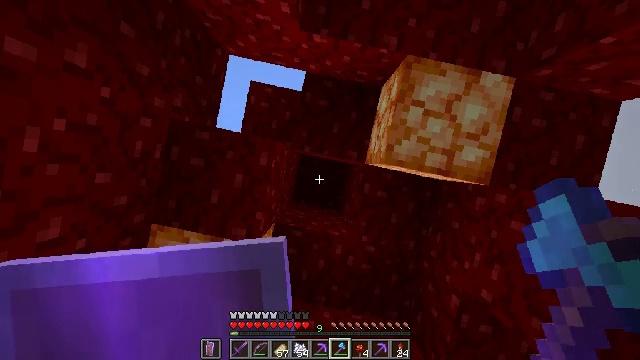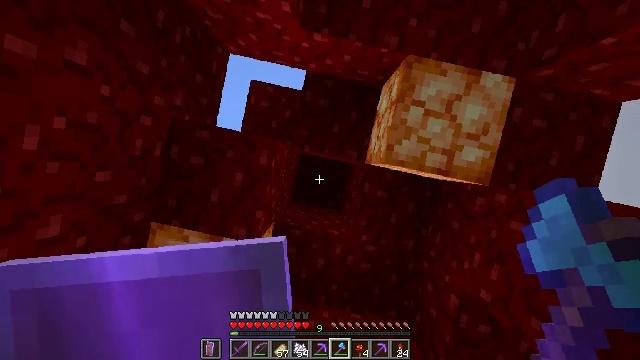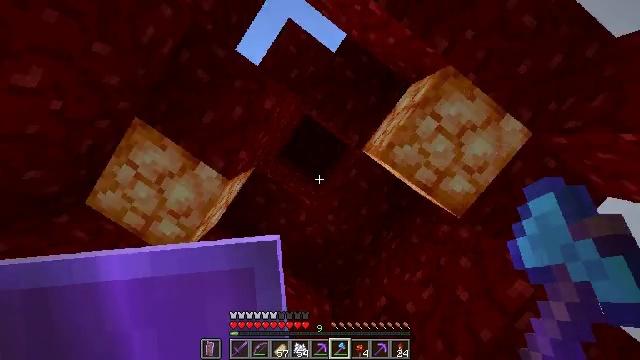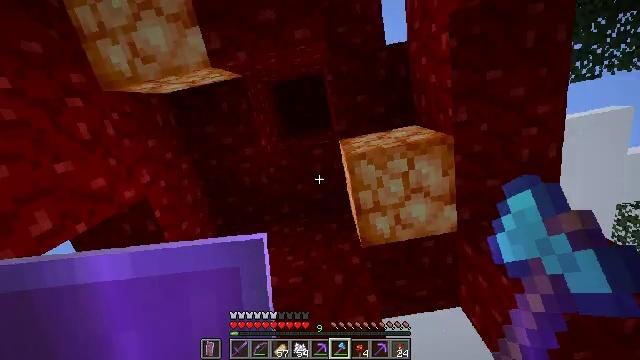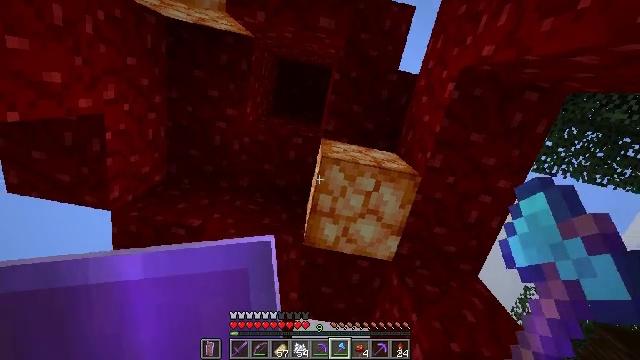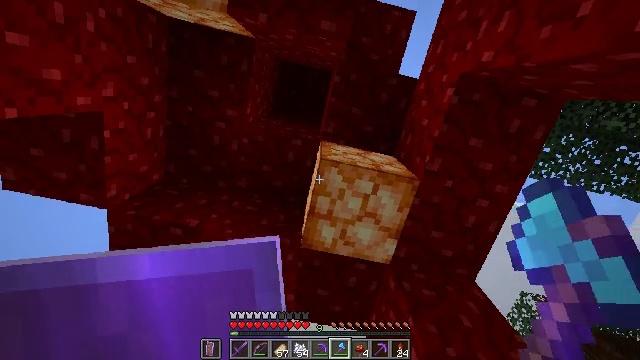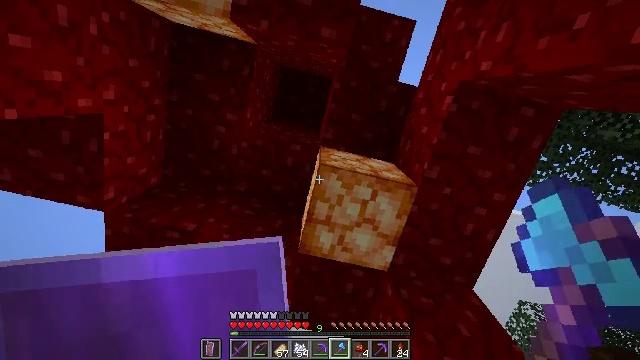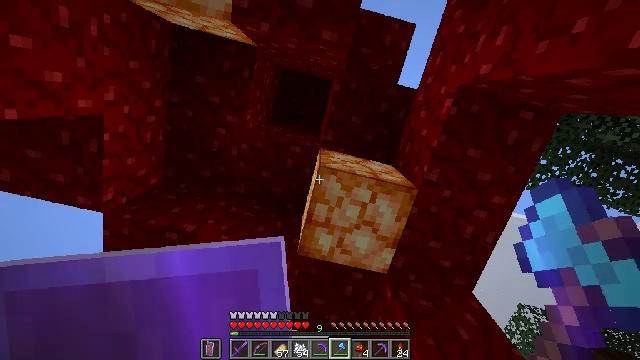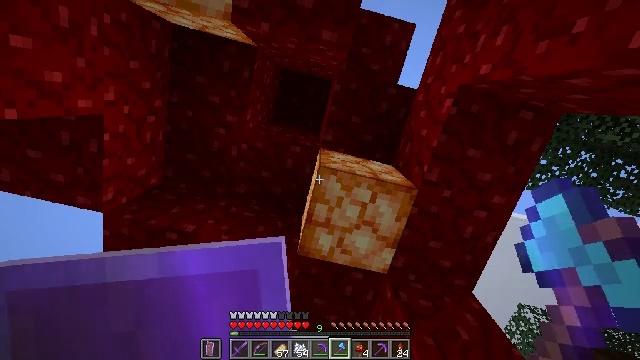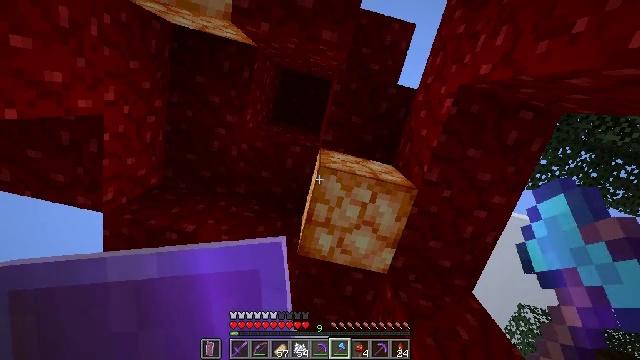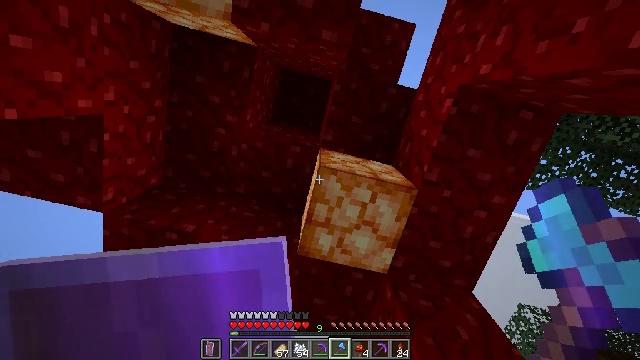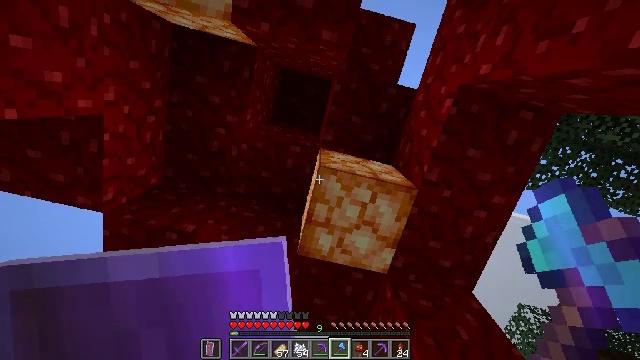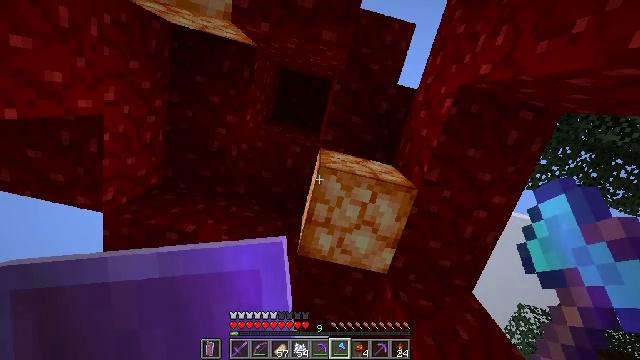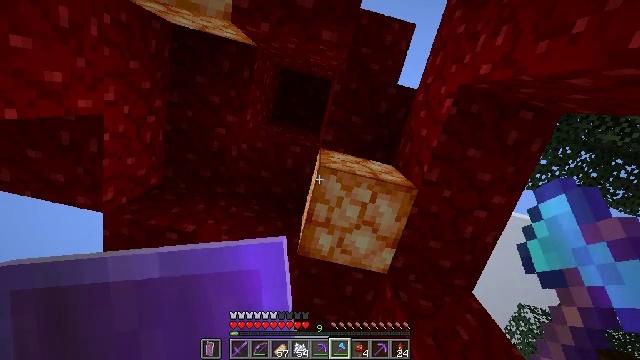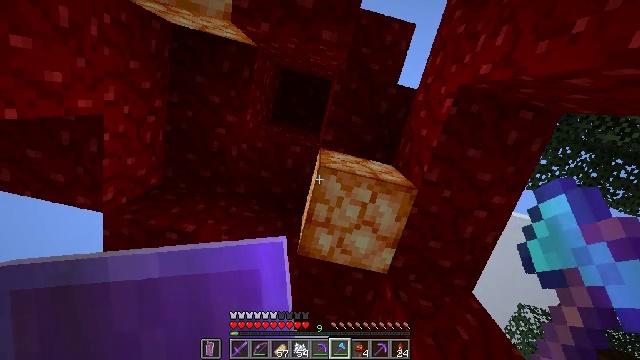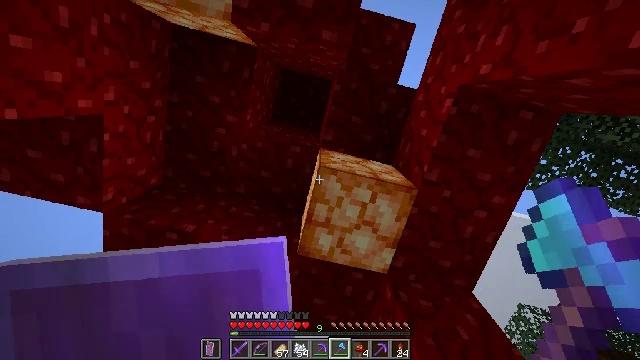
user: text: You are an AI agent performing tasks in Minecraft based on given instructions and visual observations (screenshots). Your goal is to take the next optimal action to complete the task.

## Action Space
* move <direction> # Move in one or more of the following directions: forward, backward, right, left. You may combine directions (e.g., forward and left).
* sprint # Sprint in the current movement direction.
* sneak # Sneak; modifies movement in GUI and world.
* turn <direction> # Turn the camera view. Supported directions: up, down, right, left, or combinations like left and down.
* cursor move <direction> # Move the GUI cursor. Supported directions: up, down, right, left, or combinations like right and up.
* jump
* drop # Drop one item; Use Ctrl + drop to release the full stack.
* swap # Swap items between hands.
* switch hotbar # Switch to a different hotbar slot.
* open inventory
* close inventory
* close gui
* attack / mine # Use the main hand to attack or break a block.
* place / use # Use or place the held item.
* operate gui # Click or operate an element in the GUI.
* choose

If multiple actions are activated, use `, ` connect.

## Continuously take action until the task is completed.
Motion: motion action
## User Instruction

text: Attack the shroomlight to pick it up.
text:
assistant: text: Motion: no_op
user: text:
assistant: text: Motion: turn right and down
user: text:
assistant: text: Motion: turn right and down
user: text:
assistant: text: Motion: turn right and down
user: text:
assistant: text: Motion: turn right
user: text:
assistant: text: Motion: turn up
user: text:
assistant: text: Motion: no_op
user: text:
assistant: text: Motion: no_op
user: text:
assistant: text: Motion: no_op
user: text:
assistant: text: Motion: no_op
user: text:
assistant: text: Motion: no_op
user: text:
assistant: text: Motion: no_op
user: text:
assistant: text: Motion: no_op
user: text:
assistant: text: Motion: no_op
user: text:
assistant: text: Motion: no_op
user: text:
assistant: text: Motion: no_op
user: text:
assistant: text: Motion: no_op
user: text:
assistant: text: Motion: no_op
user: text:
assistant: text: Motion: no_op
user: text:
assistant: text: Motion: no_op
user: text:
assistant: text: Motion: no_op
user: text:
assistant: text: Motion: no_op
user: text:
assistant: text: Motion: no_op
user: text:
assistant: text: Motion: no_op
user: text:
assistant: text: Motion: no_op
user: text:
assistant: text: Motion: no_op
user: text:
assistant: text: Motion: no_op
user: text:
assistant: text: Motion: no_op
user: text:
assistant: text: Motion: no_op
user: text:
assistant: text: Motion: no_op